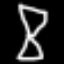
Label: hourglass